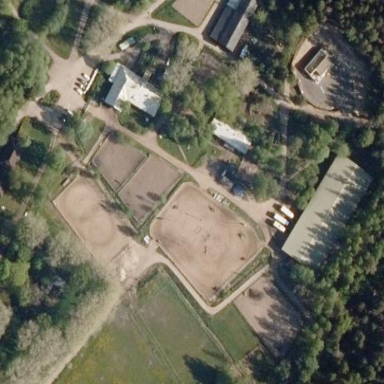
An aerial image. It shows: Farm with farmyard.